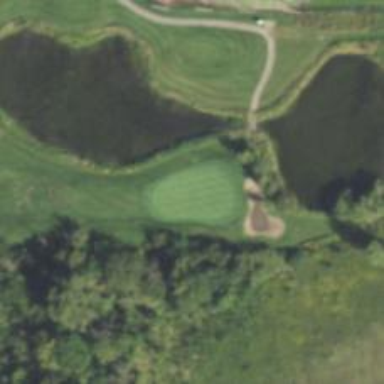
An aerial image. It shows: Golf hole.